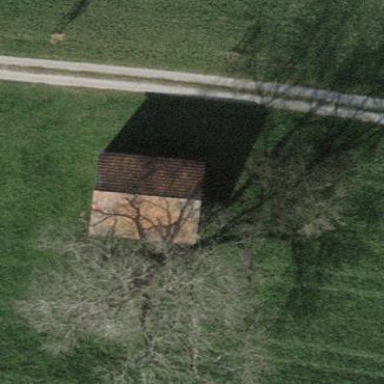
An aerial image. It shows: Rural barn.